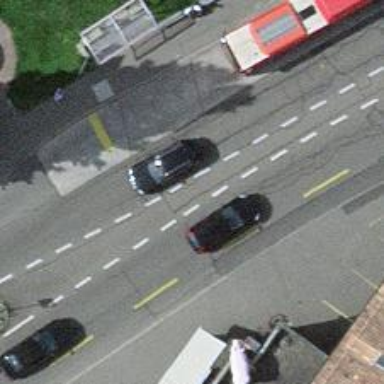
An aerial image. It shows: Bus stop with designated public transport stop position.